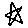
Label: star